Question: i got into a problem. I have 3 tables, I join them but cant get the right answer, if anyone could help me, I would appreciate it. So what i want is, for Answer to show me unused Materials. Tables:
With a lot of help I got all the unused materials with this:
'''
SELECT DISTINCT(Materials.Material_Name) AS Unused_materials FROM Materials
LEFT JOIN Table2 ON Table2.Material_Number = Materials.Material_Number
LEFT JOIN Table1 ON Table1.Procedure_Name = Table2.Procedure_Name
WHERE Table1.Procedure_Name IS NULL
'''
If I may ask one more question in the same post. Maybe anyone would know how to get the above information, just with the Wanted Day. Like: Unused materials in 2012-11-20?
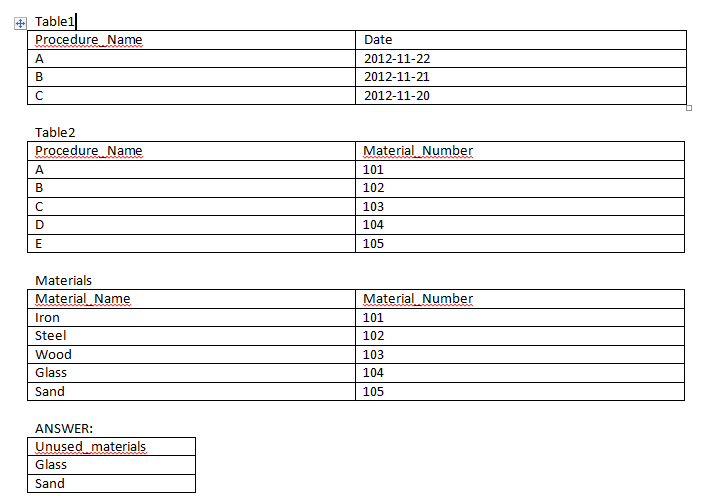
Answer: Johan above almost has it (unused materials will still exist in table_2, since Table2 is just a lookup of Procedure_Name to Material_Number (which if it's a 1:1 relationship seems like a silly addition). Still need to join against Table1 to get the null values.
so
'''
SELECT *
FROM Materials c
LEFT JOIN Table2 b ON b.Material_Number = c.Material_Number
LEFT JOIN Table1 a ON a.Procedure_Name = b.Procedure_Name
WHERE a.Procedure_Name is null;
'''
All commands for repeat comparison:
'''
create table Table1 (Procedure_Name char, date date);
create table Table2 (Procedure_Name char, Material_Number int);
create table Materials (Material_Name varchar(12), Material_Number int);
insert into Table1 values ('A', '2012-11-22');
insert into Table1 values ('B', '2012-11-21');
insert into Table1 values ('C', '2012-11-20');
insert into Table2 values ('A', '101');
insert into Table2 values ('B', '102');
insert into Table2 values ('C', '103');
insert into Table2 values ('D', '104');
insert into Table2 values ('E', '105');
insert into Materials values ('Iron', 101);
insert into Materials values ('Steel', 102);
insert into Materials values ('Wood', 103);
insert into Materials values ('Glass', 104);
insert into Materials values ('Sand', 105);
-- johan query
SELECT Material_Name
FROM Materials M
LEFT JOIN Table2 T ON M.Material_Number = T.Material_Number
WHERE Procedure_Name IS NULL;
-- my query
select Material_Name
from Materials c
left join Table2 b on b.Material_Number = c.Material_Number
left join Table1 a on a.Procedure_Name = b.Procedure_name
where a.Procedure_Name is null;
'''